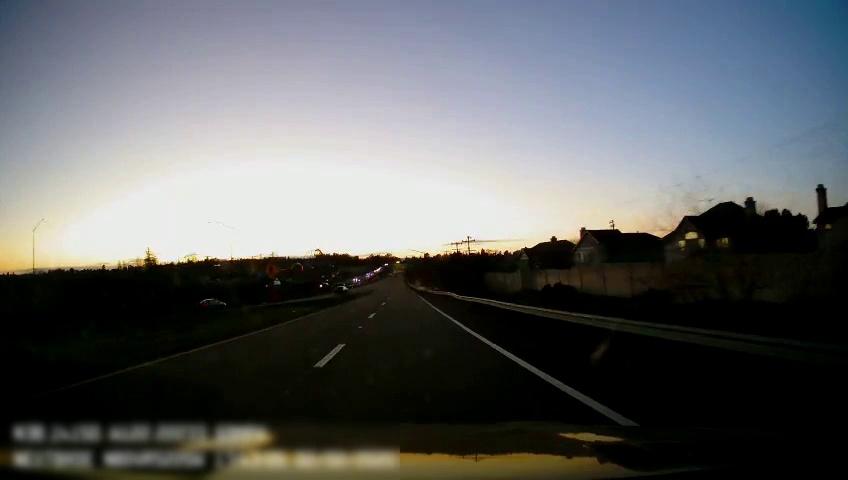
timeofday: Dusk/Dawn/Twilight
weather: Sunny
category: Drivable Space
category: Vehicles | Car
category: Vehicles | Car
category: Lanes | Alternate Lane
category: Lanes | Alternate Lane
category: Lanes | Alternate Lane
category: Traffic | Signs